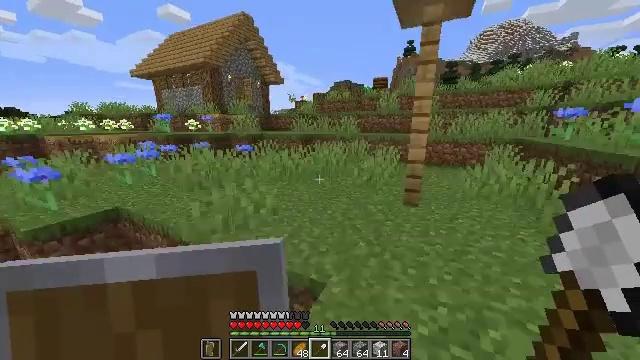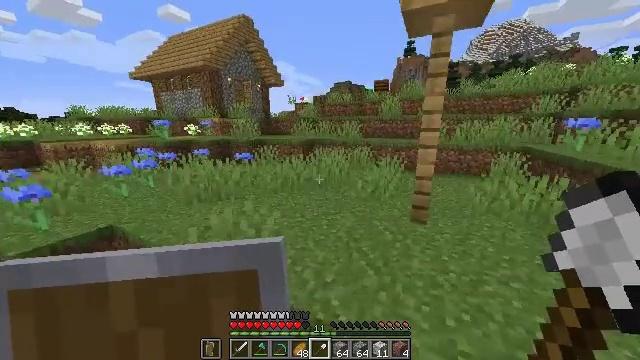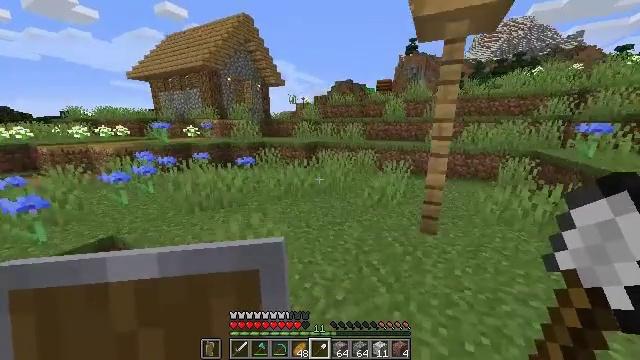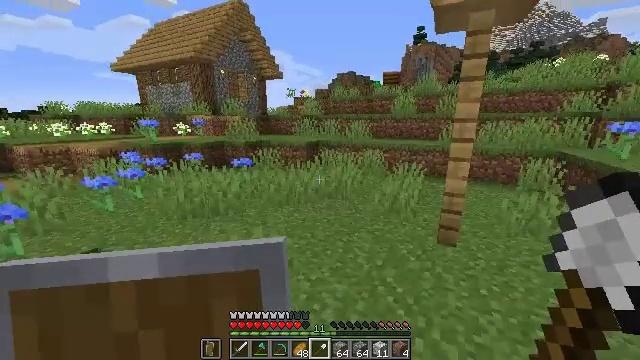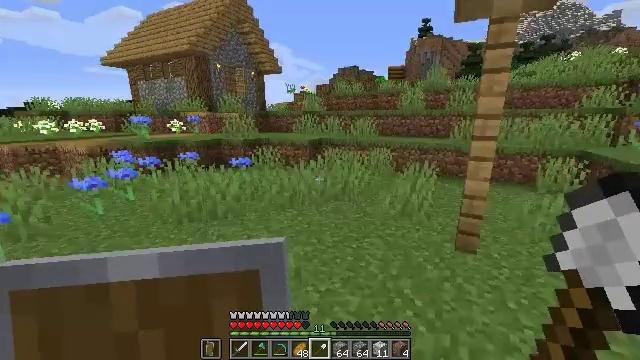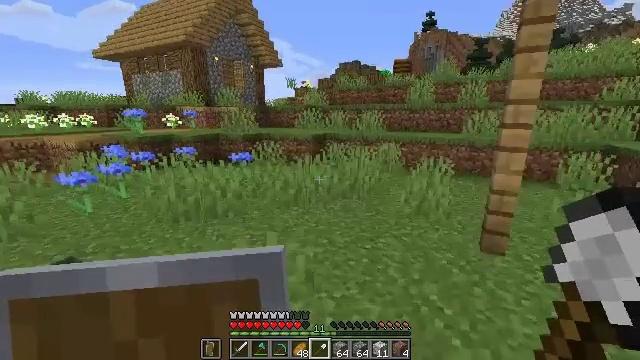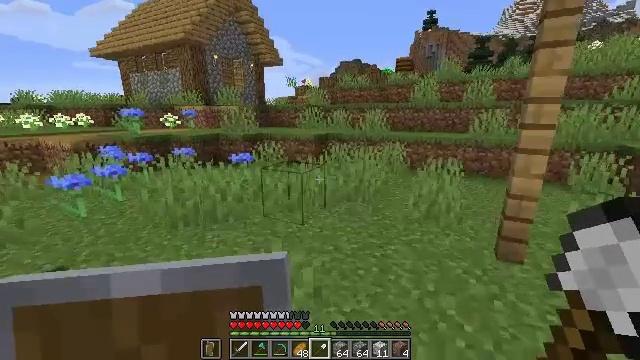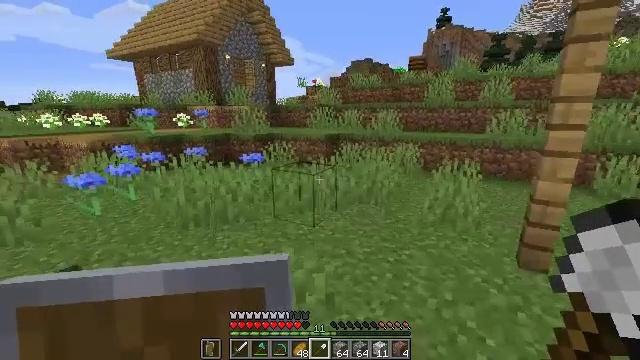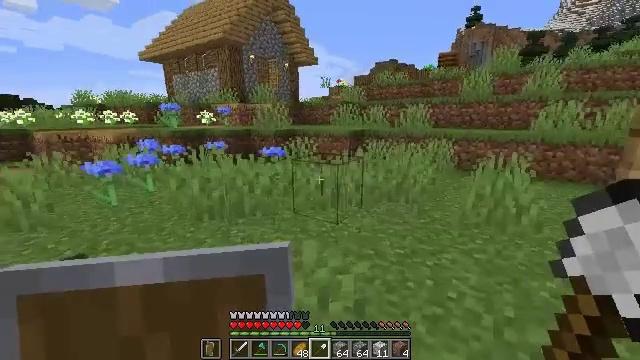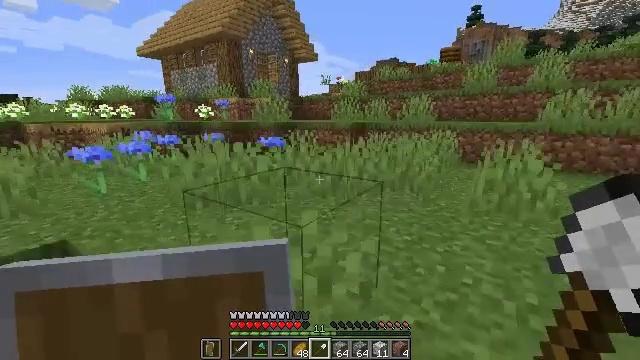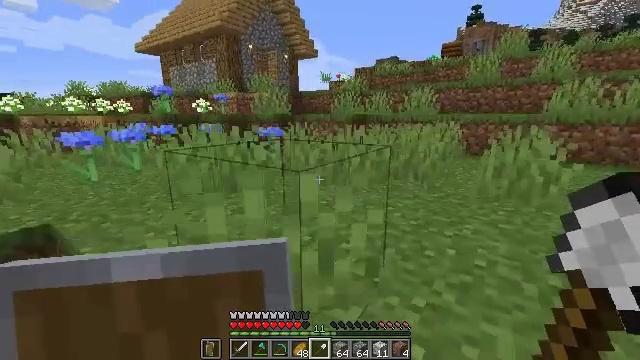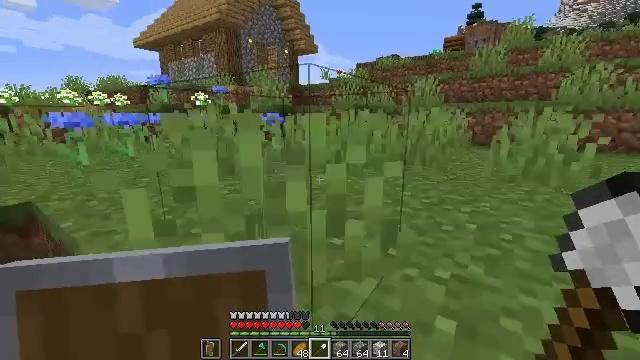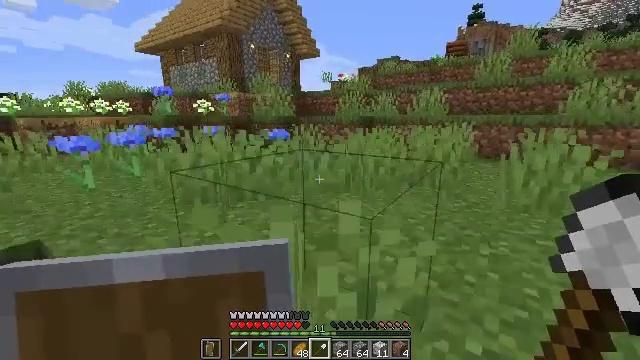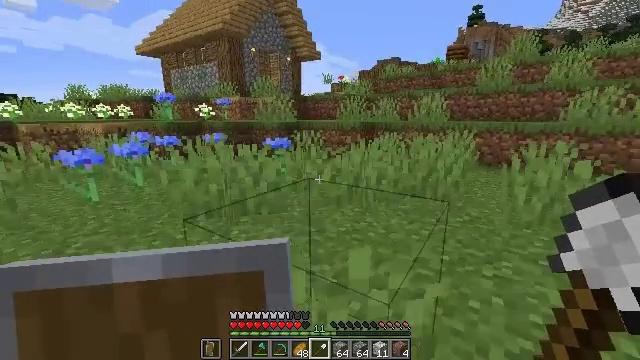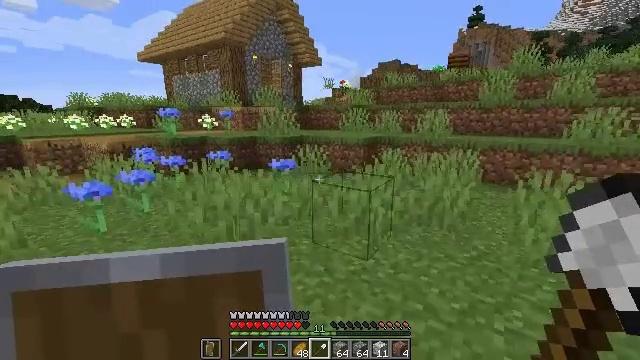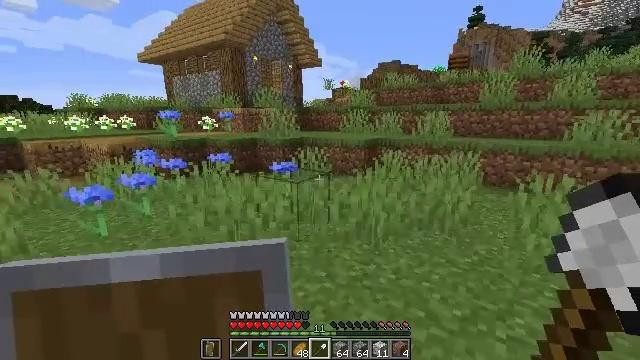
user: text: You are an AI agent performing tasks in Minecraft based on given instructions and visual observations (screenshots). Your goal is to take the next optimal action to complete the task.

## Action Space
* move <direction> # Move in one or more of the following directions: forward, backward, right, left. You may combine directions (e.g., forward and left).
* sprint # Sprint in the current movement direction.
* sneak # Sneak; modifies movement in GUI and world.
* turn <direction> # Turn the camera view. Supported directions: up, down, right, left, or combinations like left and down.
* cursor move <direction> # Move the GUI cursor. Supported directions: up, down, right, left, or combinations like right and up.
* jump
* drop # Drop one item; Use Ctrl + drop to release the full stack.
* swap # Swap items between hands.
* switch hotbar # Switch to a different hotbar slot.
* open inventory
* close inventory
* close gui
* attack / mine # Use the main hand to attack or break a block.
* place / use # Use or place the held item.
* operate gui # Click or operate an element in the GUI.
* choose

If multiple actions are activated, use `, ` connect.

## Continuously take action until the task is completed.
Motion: motion action
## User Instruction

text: Mine the blast furnace.
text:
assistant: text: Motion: move forward, jump
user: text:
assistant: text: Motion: move forward
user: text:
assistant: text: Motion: move forward
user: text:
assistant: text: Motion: move forward
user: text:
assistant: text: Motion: move forward
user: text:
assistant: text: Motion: move forward
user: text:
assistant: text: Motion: move forward, turn left
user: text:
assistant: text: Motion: move forward, turn left
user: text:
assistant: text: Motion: move forward
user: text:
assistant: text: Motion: move forward, jump
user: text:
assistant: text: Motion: move forward, jump
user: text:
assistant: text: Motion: move forward, jump
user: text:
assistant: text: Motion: move forward, jump
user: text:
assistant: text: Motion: move forward, jump
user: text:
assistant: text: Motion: move forward
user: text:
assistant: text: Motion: move forward
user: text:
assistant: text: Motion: move forward
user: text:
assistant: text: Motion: move forward
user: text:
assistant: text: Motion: move forward, sprint
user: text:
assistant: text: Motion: move forward, sprint
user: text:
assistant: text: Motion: move forward, sprint
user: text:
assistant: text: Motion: move forward
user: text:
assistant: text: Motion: move forward
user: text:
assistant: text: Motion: move forward
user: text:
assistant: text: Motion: move forward
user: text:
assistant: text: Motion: move forward
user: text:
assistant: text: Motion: move forward
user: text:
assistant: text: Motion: move forward
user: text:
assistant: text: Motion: move forward
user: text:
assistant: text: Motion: move forward